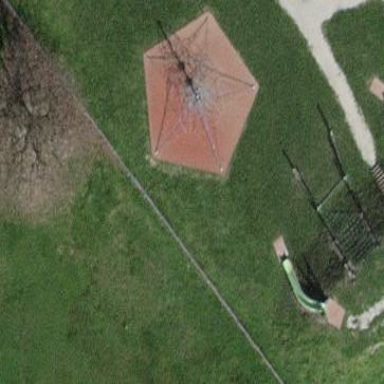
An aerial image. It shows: Playground area for leisure activities on the land.